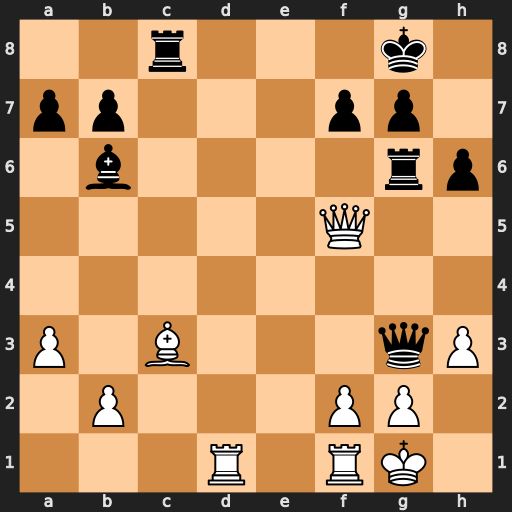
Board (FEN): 2r3k1/pp3pp1/1b4rp/5Q2/8/P1B3qP/1P3PP1/3R1RK1
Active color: w
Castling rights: -
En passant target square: -
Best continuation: Qxc8+ Kh7 Qxb7